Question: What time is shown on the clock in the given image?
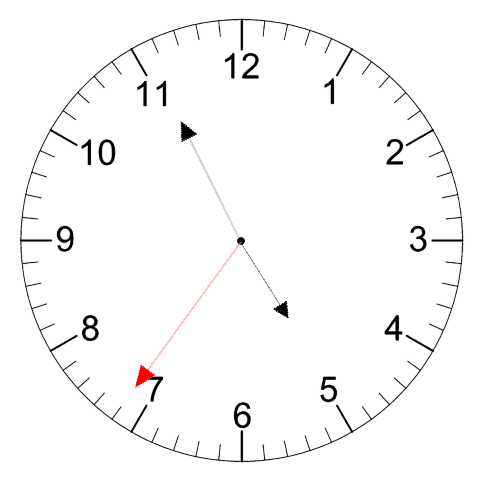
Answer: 04:55:36